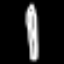
Label: pencil